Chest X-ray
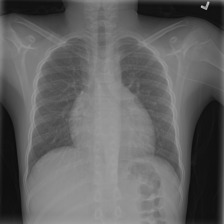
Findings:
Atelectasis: negative
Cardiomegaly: positive
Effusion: negative
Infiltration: negative
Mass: negative
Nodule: negative
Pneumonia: negative
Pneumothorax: negative
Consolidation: negative
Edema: negative
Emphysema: negative
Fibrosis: negative
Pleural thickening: negative
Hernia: negative